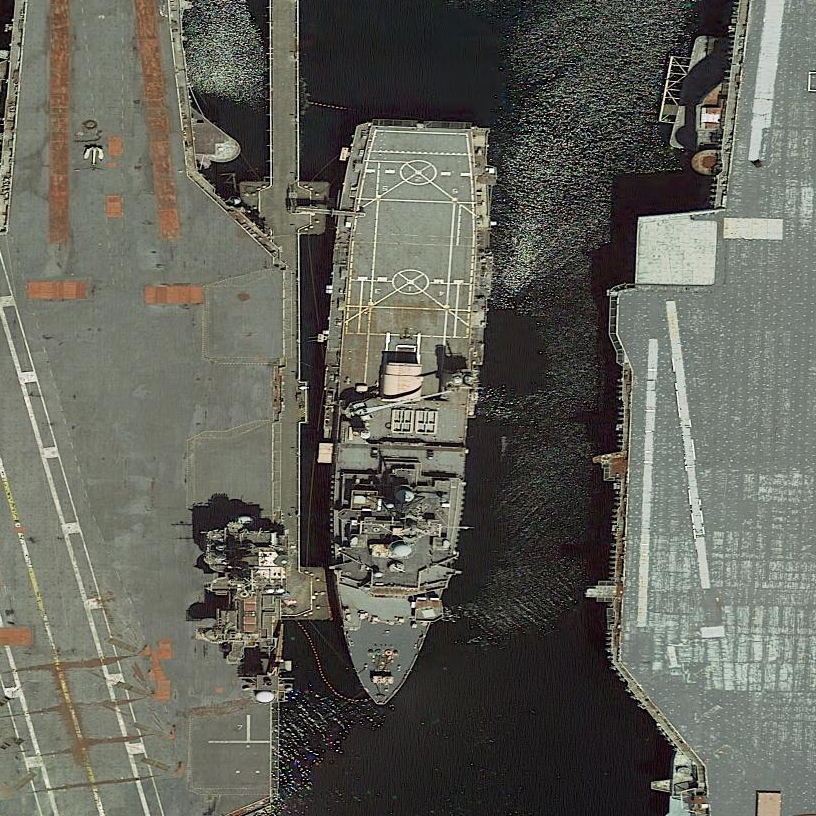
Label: combat